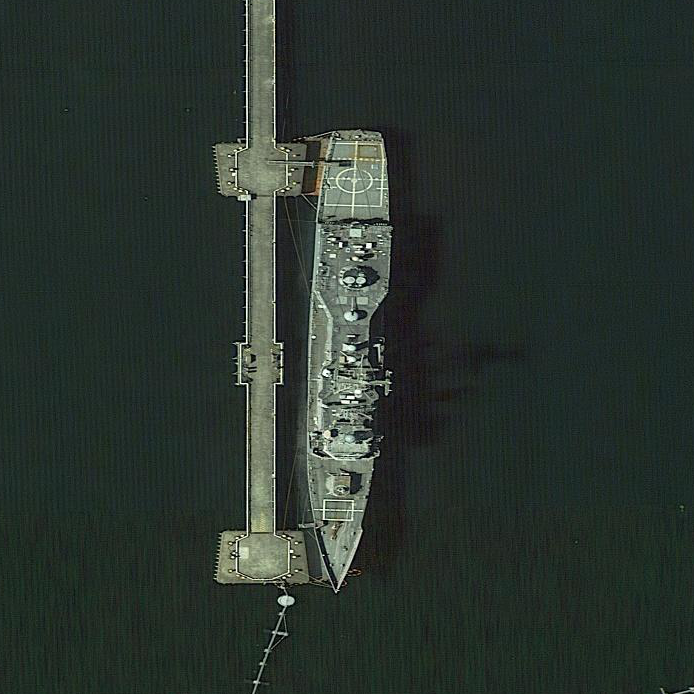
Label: cruiser